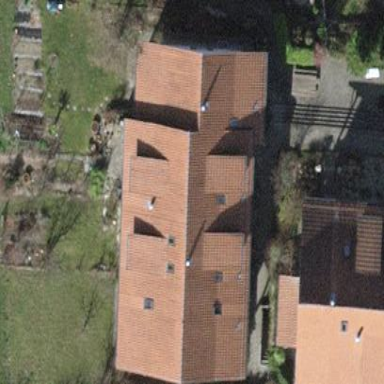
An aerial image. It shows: Terrace building.